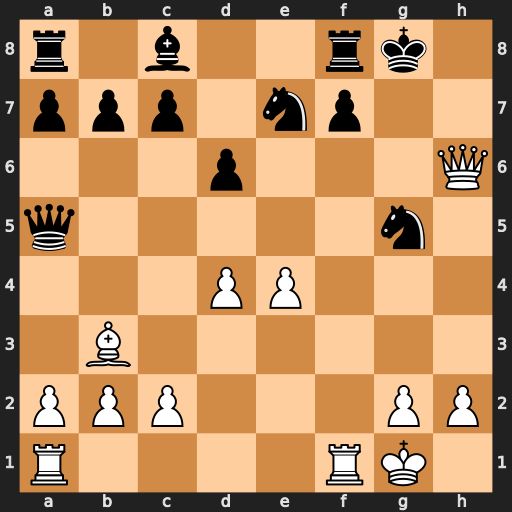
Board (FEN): r1b2rk1/ppp1np2/3p3Q/q5n1/3PP3/1B6/PPP3PP/R4RK1
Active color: w
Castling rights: -
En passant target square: -
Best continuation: Rf4 Nh7 Rh4 Bf5 exf5